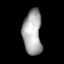
Tissue: prostate
Cell type: T cells
Senescence score: 0.3259
Nuclear area (px): 825
Mean DAPI intensity: 168.712